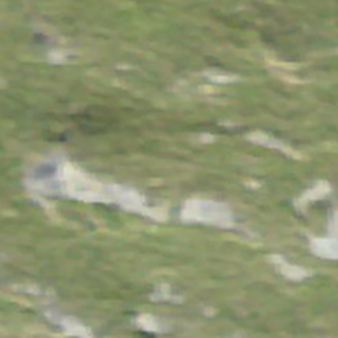
Label: other